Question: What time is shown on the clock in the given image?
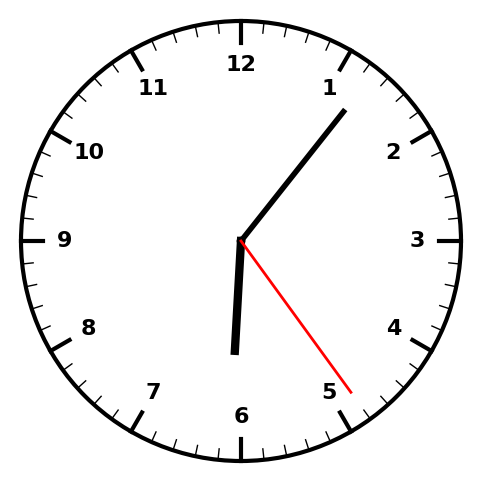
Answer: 06:06:24